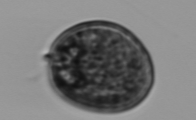
Label: Prorocentrum